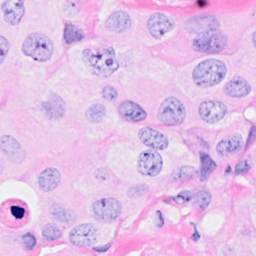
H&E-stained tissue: Breast